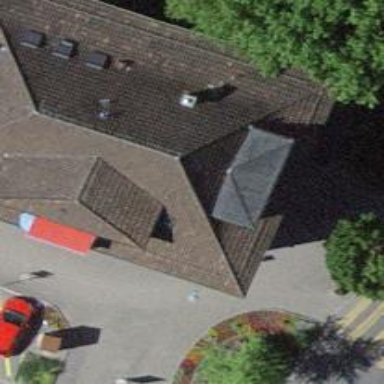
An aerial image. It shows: Post office.